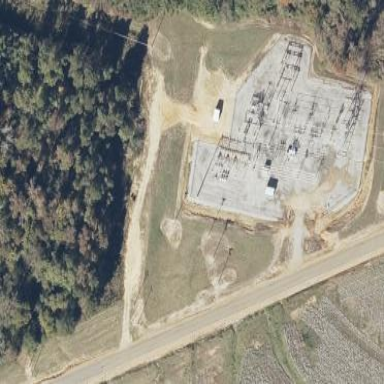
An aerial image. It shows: Distribution substation surrounded by fence.